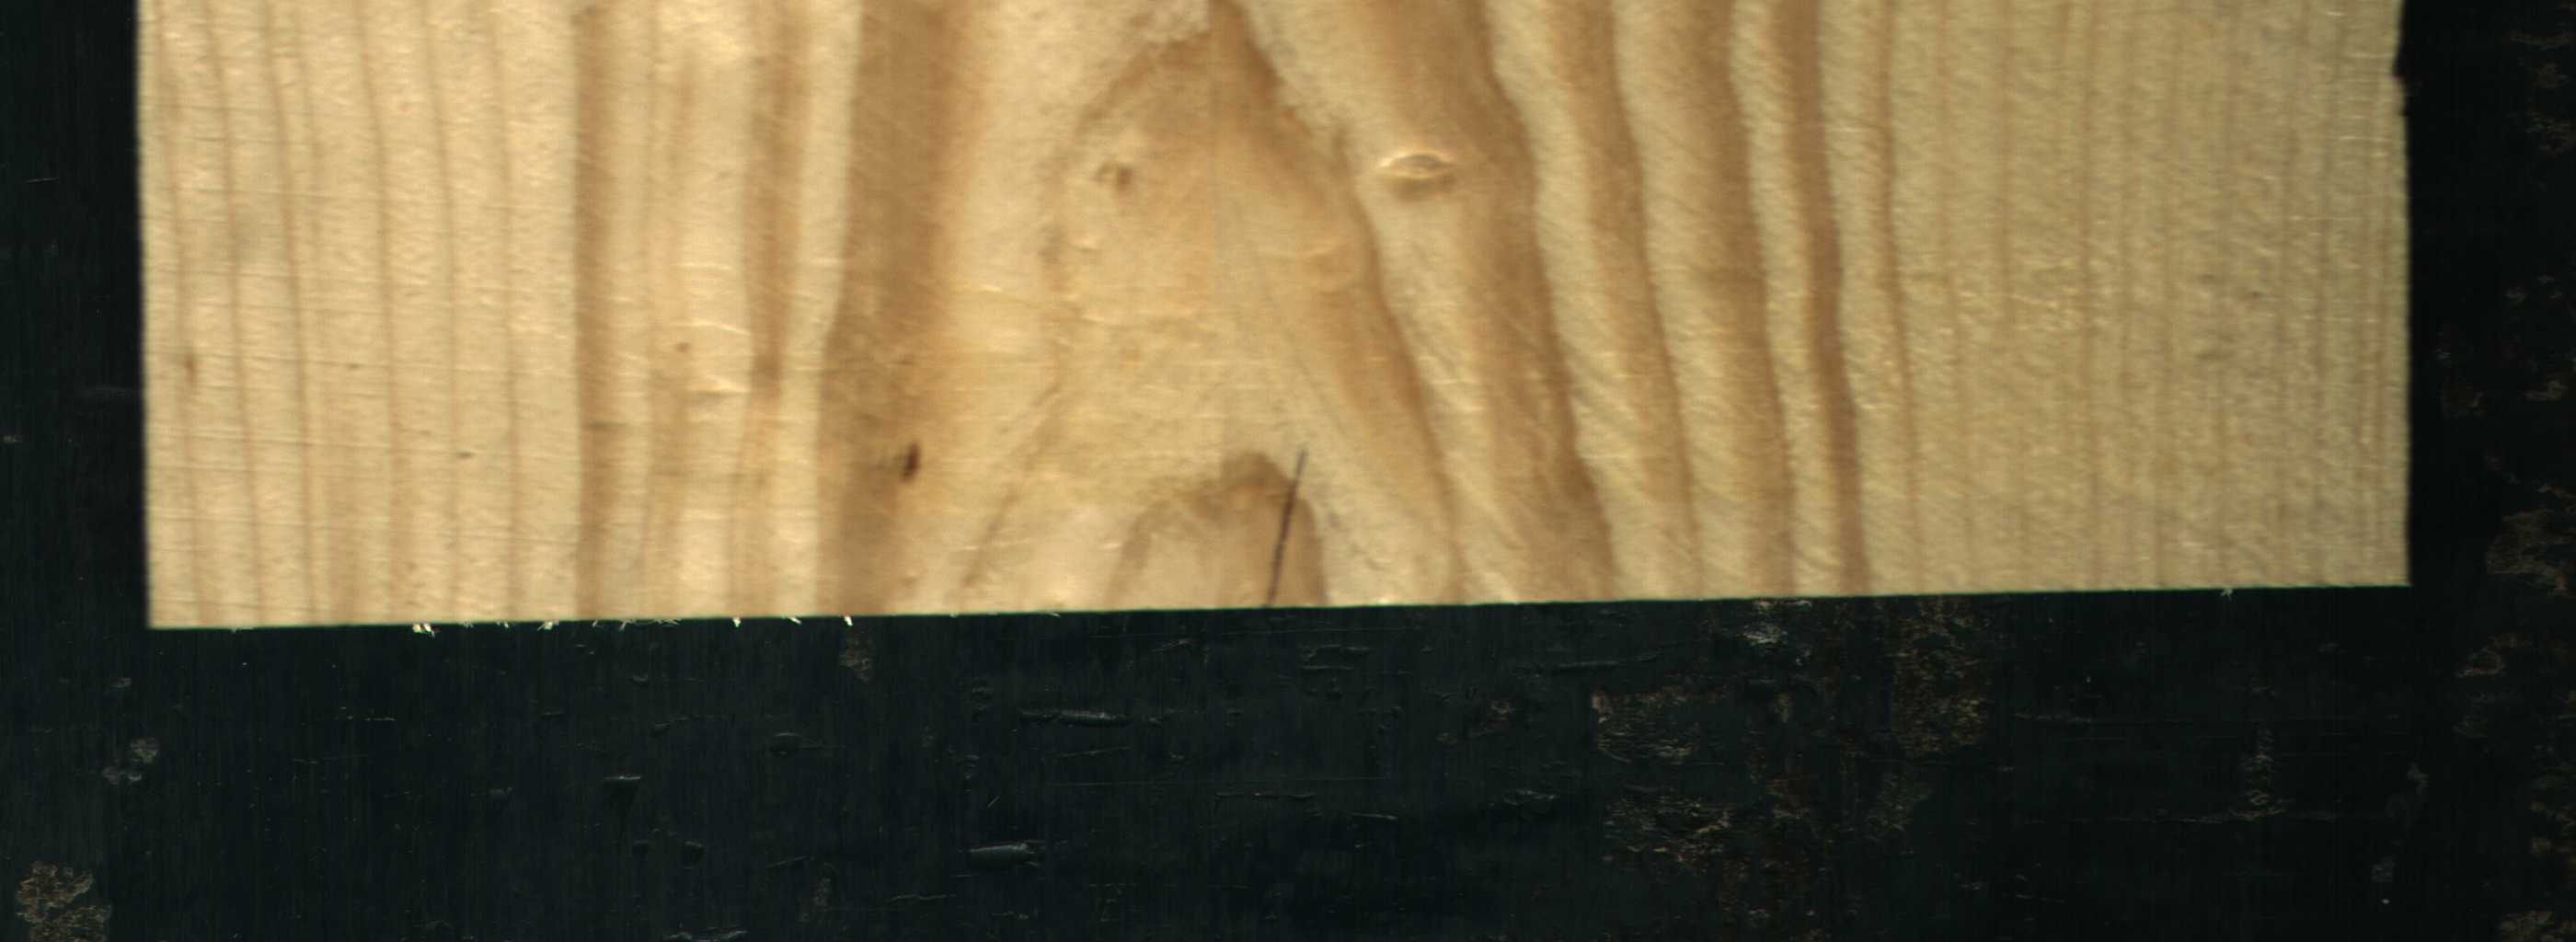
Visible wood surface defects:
Crack